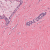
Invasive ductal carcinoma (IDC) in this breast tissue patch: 0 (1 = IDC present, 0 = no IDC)